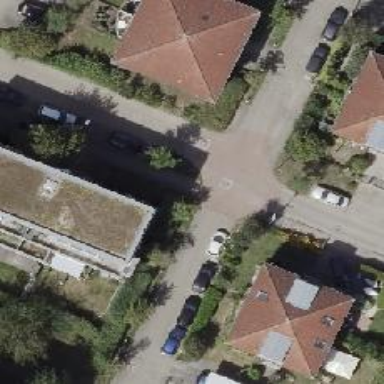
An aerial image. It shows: Residential road.